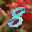
Label: 8